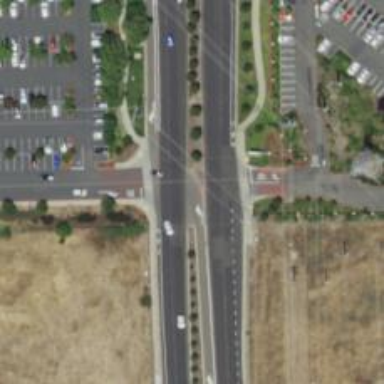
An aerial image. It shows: Secondary link road.